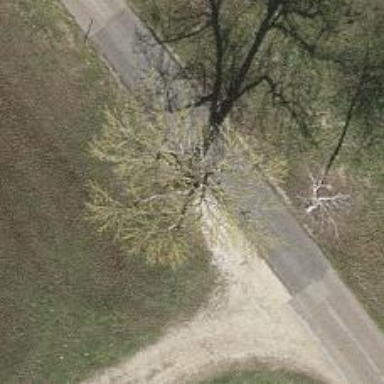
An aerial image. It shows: Broadleaved tree with lush foliage.